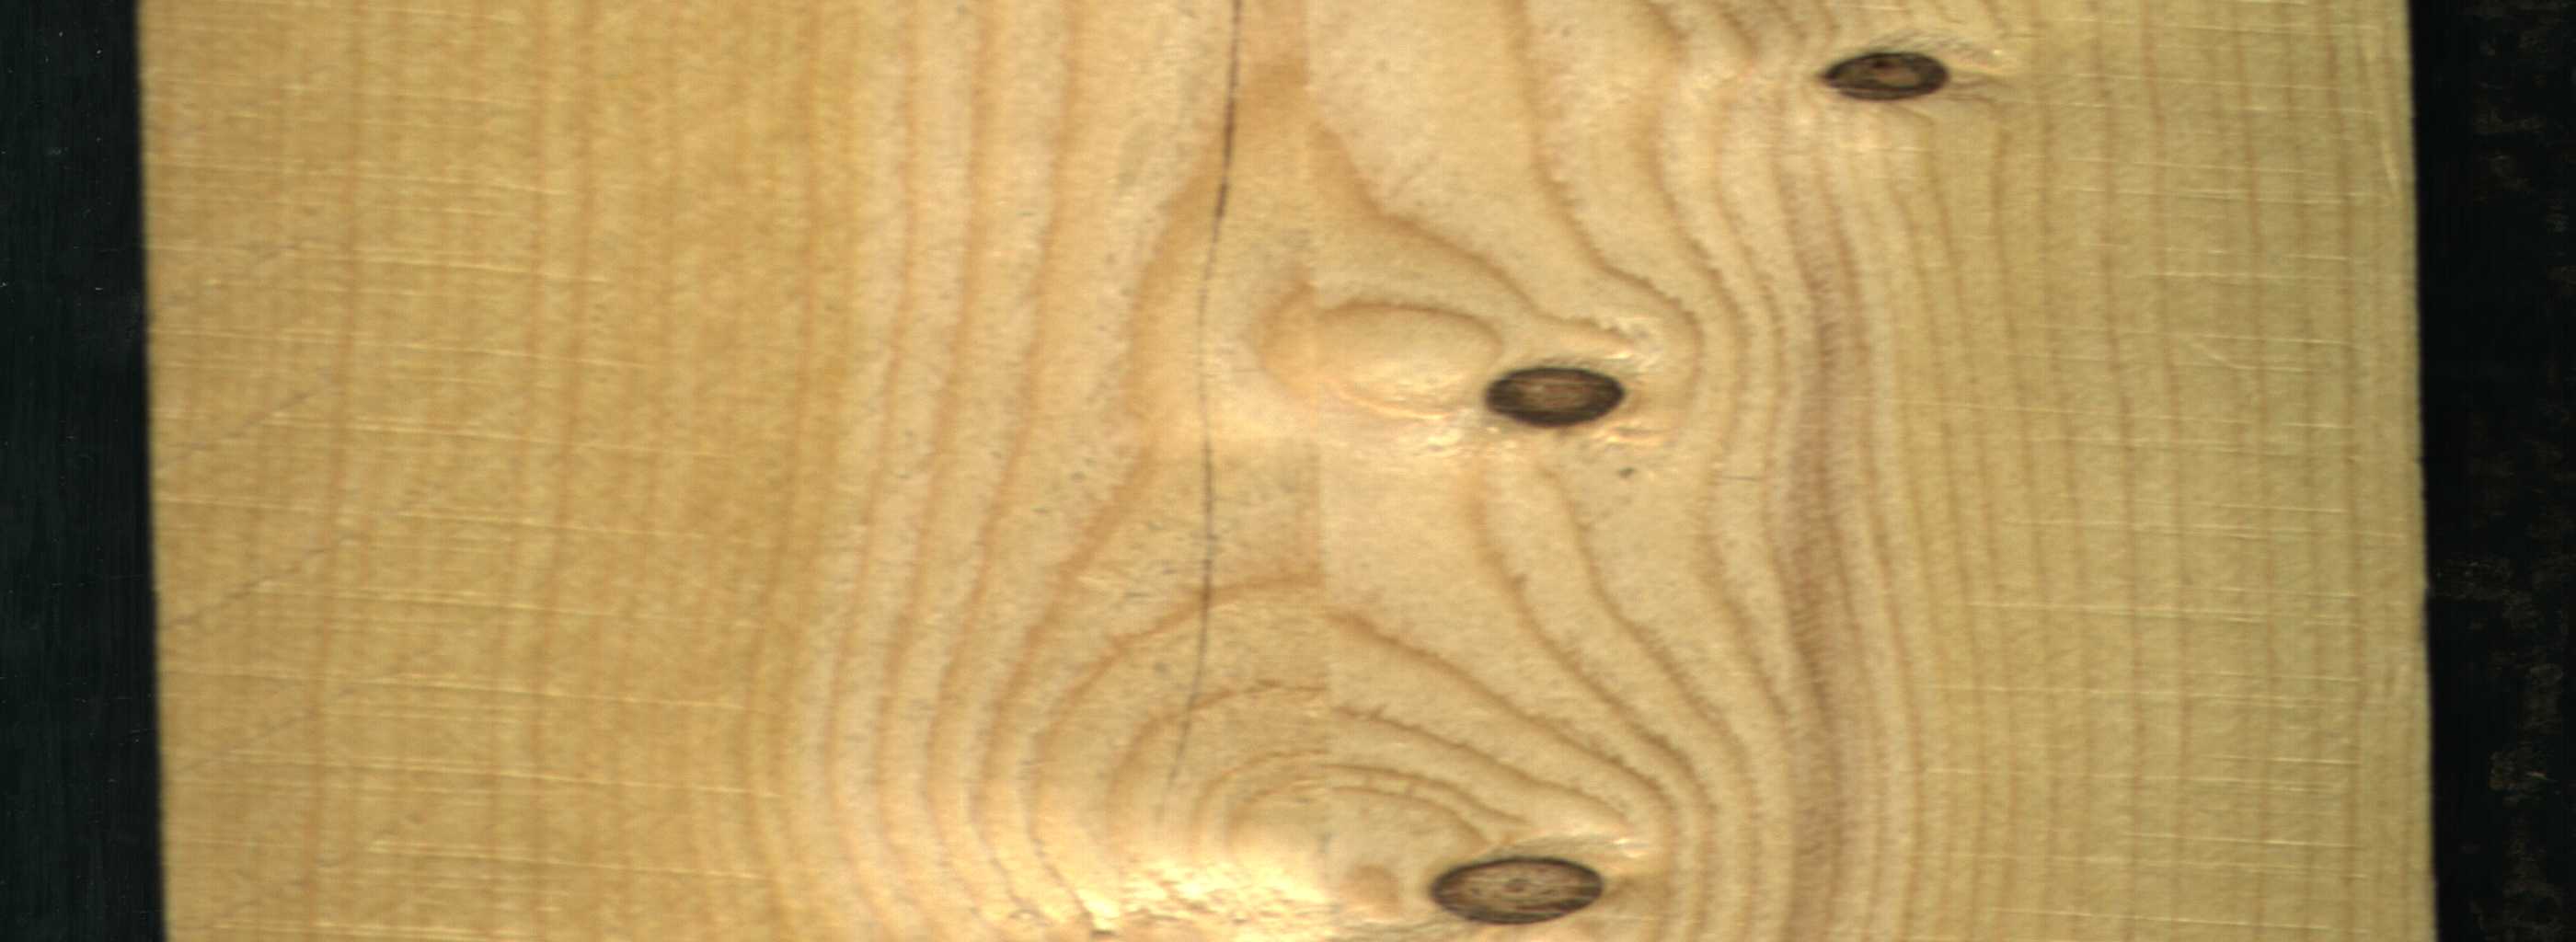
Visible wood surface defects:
Crack
Crack
Crack
Live_Knot
Live_Knot
Live_Knot